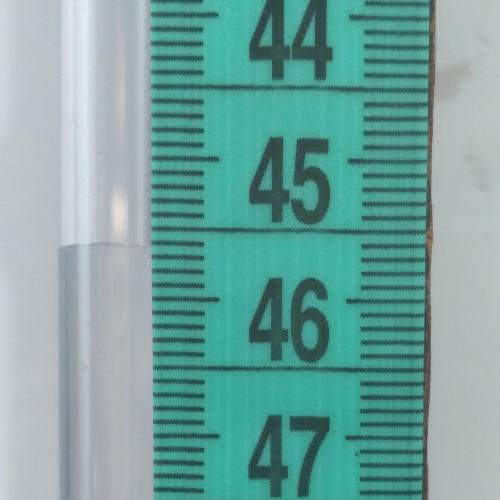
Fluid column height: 45.6 cm